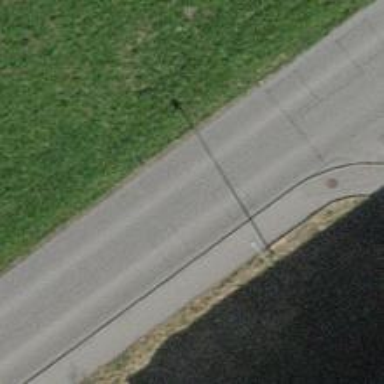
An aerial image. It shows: Bus stop with designated stop position for public transport.